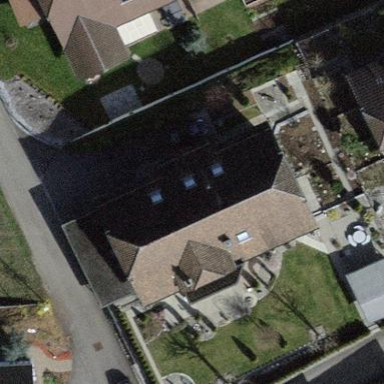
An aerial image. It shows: Residential house.